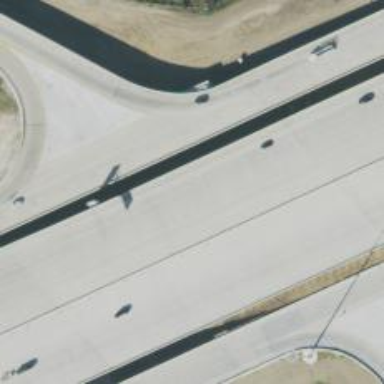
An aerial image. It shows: Motorway junction.